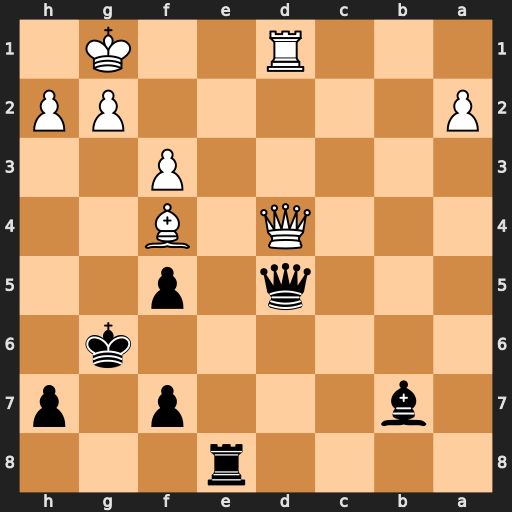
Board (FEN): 4r3/1b3p1p/6k1/3q1p2/3Q1B2/5P2/P5PP/3R2K1
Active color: b
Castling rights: -
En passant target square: -
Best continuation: Re1+ Rxe1 Qxd4+